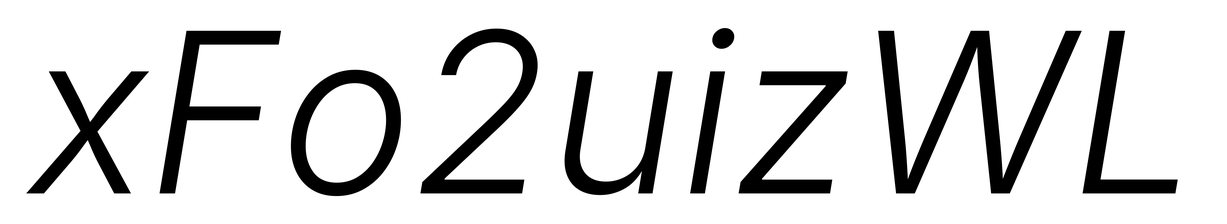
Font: Inter-Italic_Light_Italic